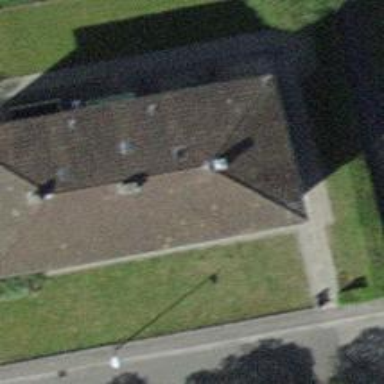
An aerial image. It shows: Building with hipped roof made of roof tiles.